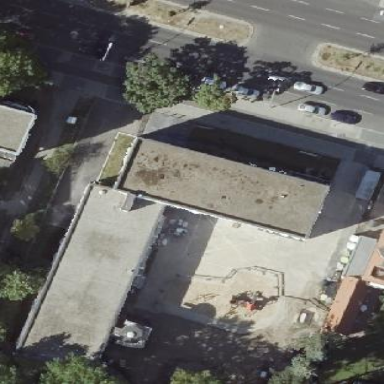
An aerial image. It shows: Part of building is shown in the image.